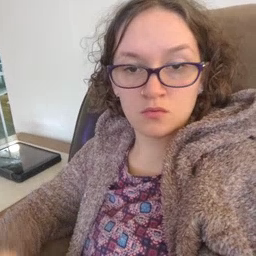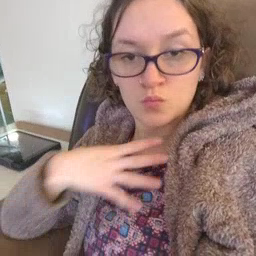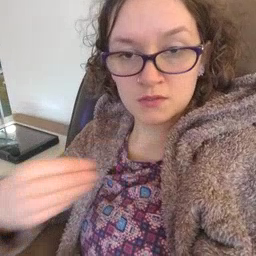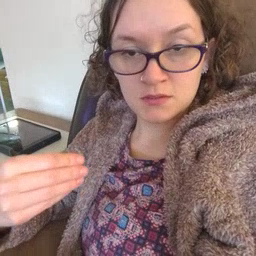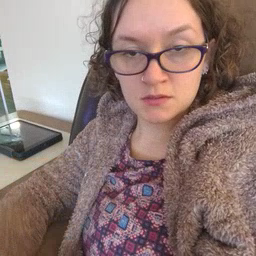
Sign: white